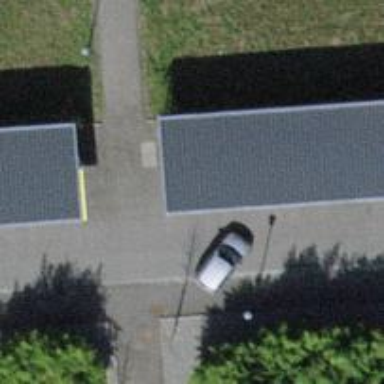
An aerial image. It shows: Unmarked crossing on asphalt footway.